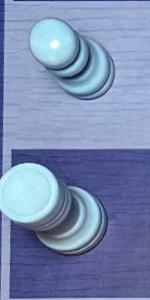
Label: Rook_White